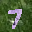
Label: 7